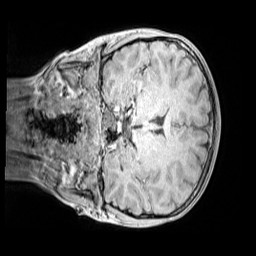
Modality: MP2RAGE
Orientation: coronal
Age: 9
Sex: male
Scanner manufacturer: siemens
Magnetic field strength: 3 T
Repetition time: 4 s
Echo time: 0.00299 s